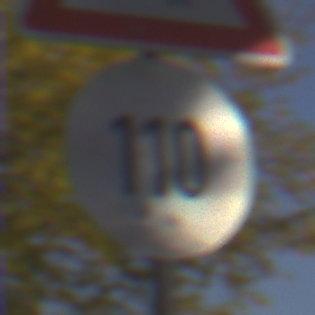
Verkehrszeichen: Geschwindigkeit110
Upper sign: KurveLinks
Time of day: SunriseSunset
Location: Outdoor (Urban)
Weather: PartlyCloudy
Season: Autumn
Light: Natural